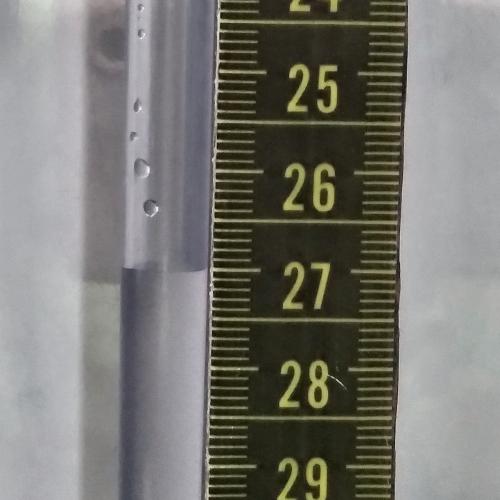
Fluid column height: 27.0 cm